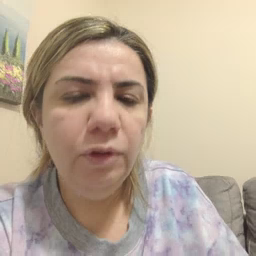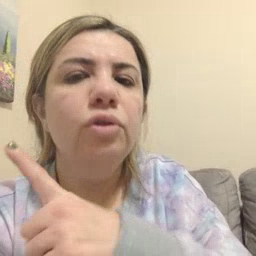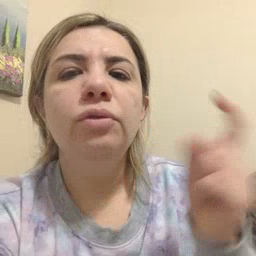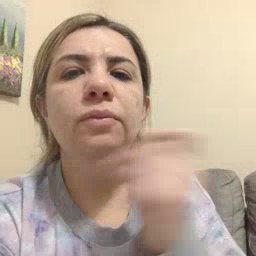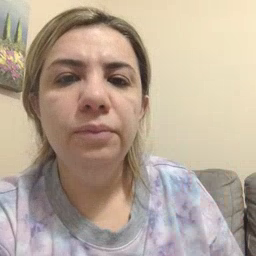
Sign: dryer